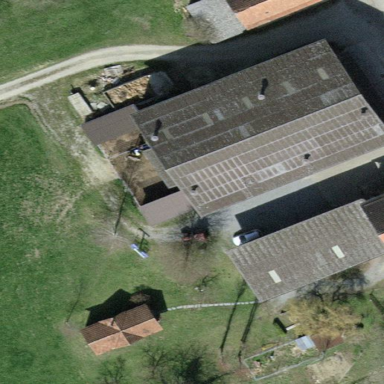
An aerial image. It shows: Stable.